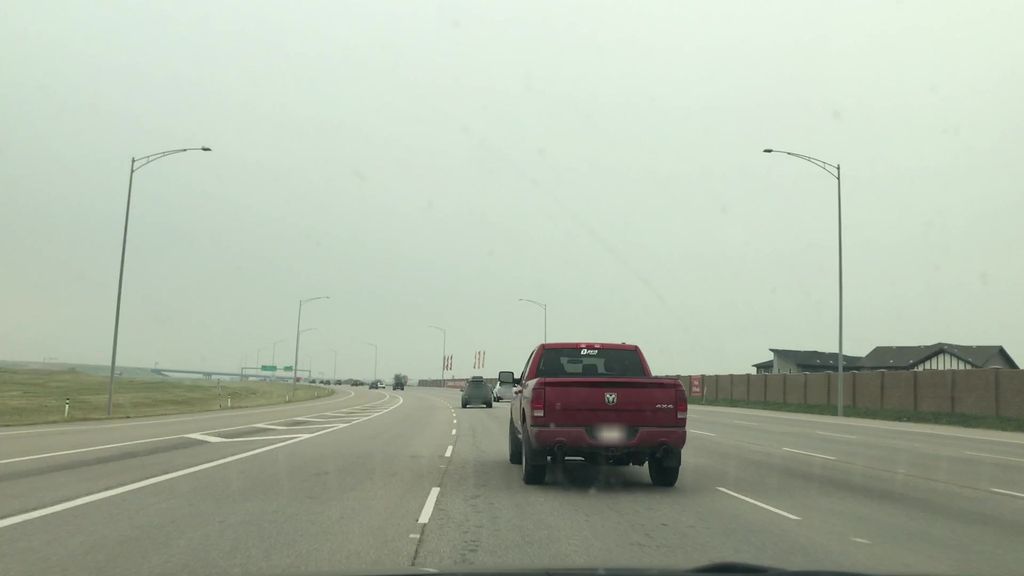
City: edmonton